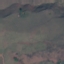
Label: HerbaceousVegetation